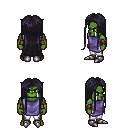
a pixel art fantasy rpg character, male body template, orc, green skin, chain tabard jacket, white pants, raven extra-long hairstyle, leather bracers, metal boots, four views (front, back, left, right), 2x2 character sprite sheet, small pixel art, hard edges, no anti-aliasing